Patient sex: F
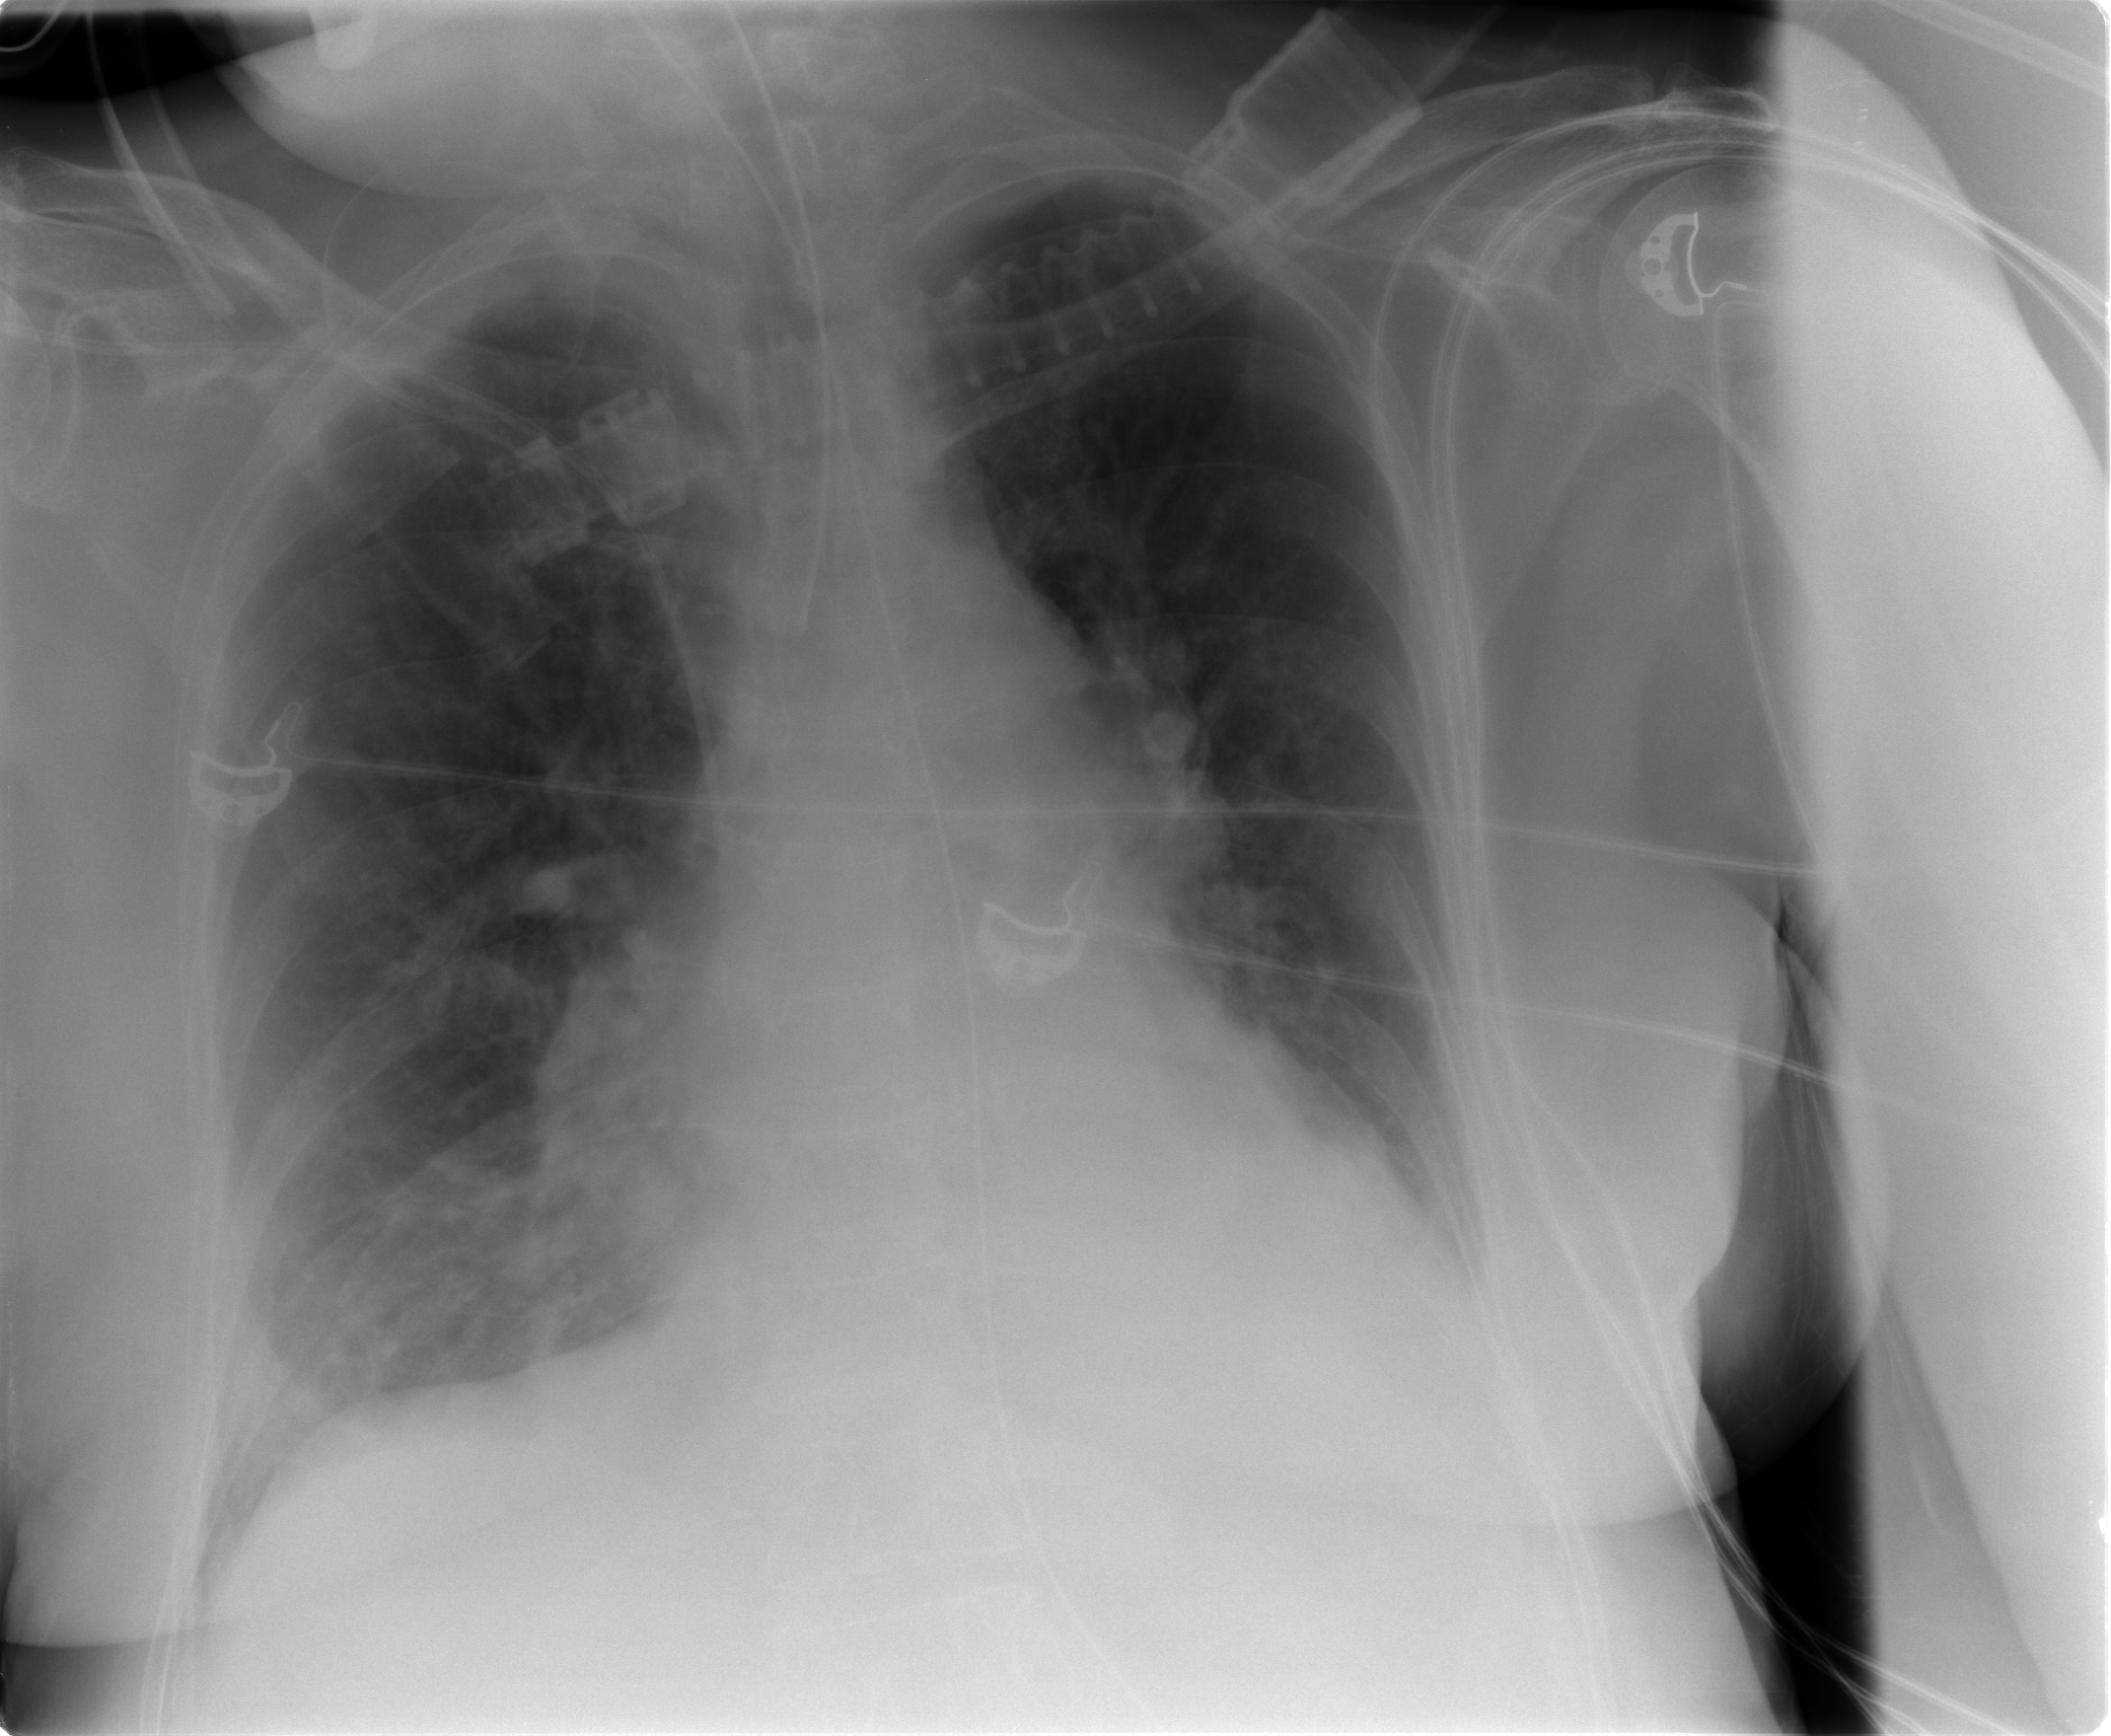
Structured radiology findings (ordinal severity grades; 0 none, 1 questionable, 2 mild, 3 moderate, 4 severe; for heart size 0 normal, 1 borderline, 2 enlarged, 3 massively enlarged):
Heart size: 2
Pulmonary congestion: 2
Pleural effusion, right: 0
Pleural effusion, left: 2
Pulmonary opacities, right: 2
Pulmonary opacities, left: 0
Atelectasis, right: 0
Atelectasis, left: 0